Aerial crown-view tile of a tropical tree (Barro Colorado Island, Panama), acquired 20241014:
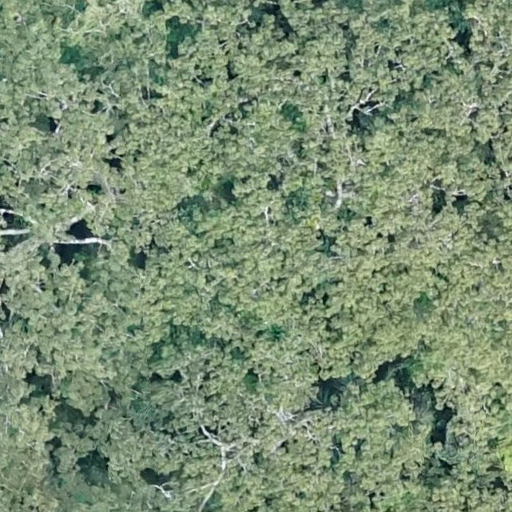
Species: Ceiba pentandra
GBIF accepted scientific name: Ceiba pentandra
Crown area: 945.186 m²